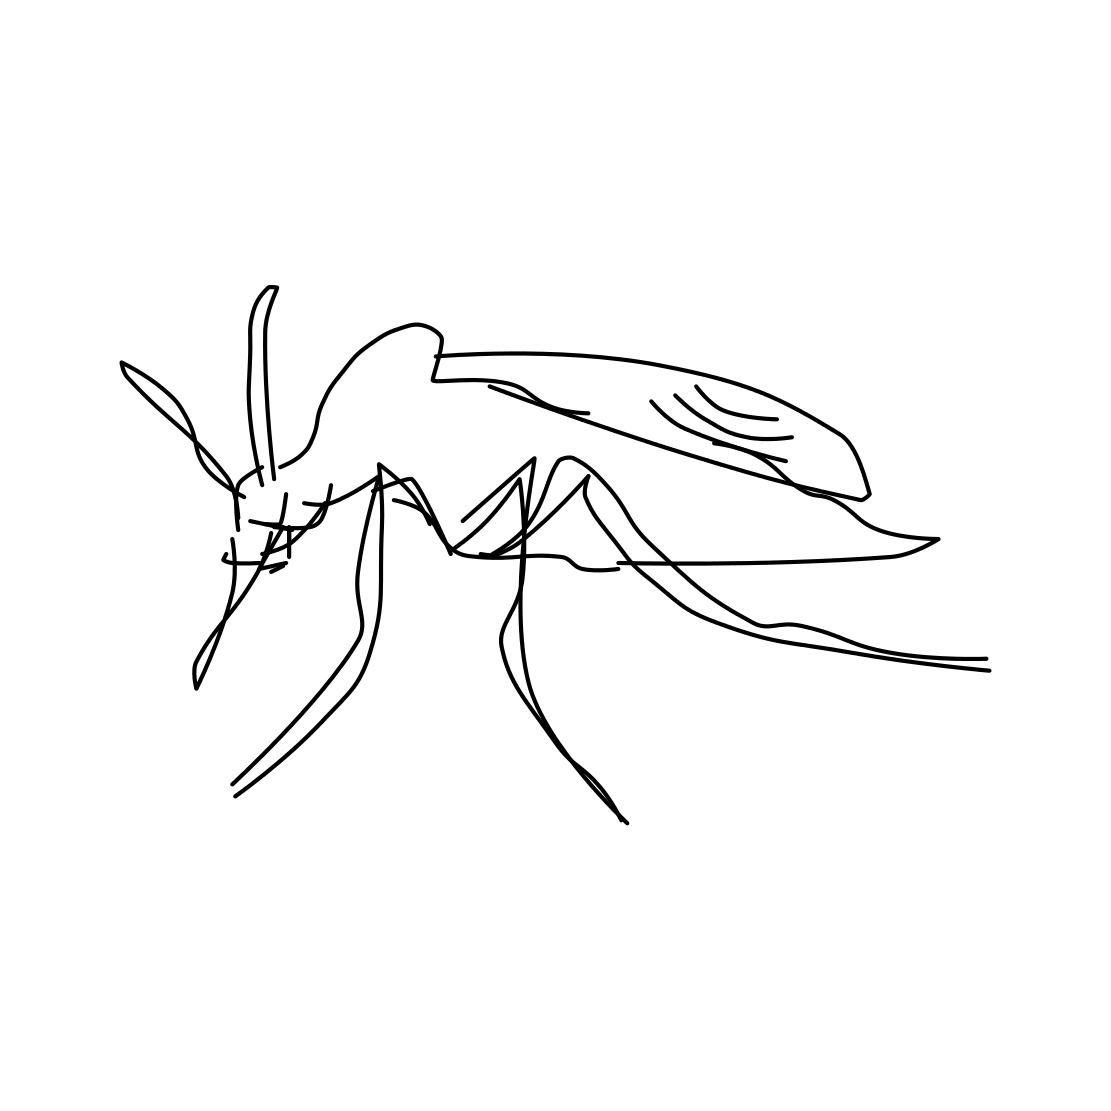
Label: mosquito